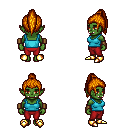
a pixel art fantasy rpg character, female body template, orc, green skin, teal pirate shirt, red pants, dark blonde long topknot hairstyle, leather bracers, gold boots, four views (front, back, left, right), 2x2 character sprite sheet, small pixel art, hard edges, no anti-aliasing